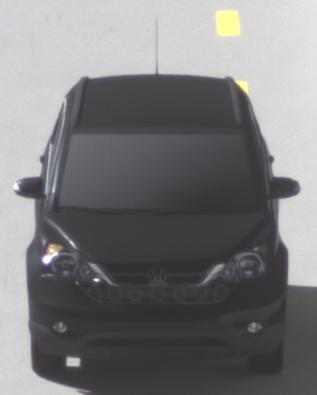
Make: Honda
Model: CR-V
Detailed model: CR-V (III) (04/10 - 10/12)
Model produced from: 2010
Model produced until: 2012
Doors: 5
Color: black
Road condition: dry road
Daytime: morning or afternoon
Contrast: high contrast